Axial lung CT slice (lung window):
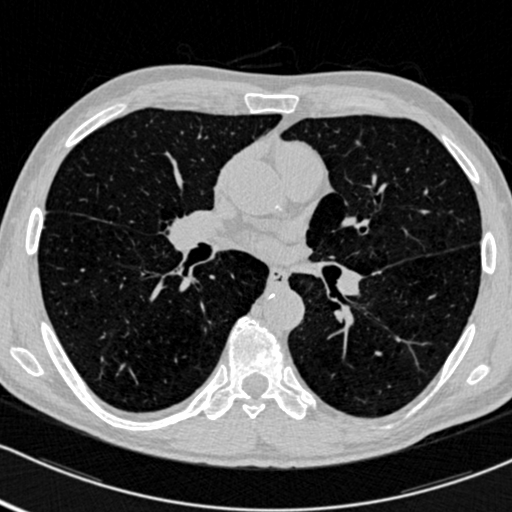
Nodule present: yes
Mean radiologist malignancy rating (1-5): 2